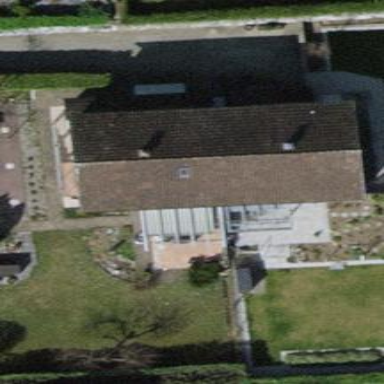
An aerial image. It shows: Terrace building.